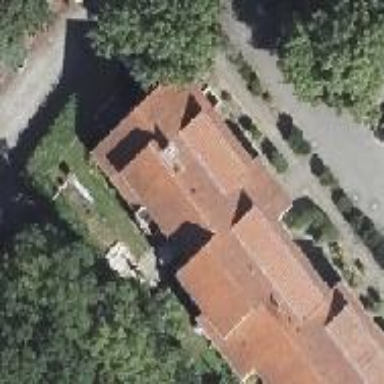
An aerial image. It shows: Terrace-style building with gabled roof.